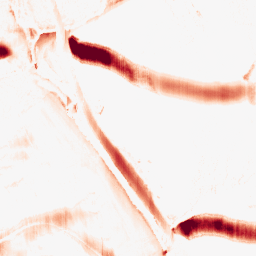
Category: morphological
Decomposition family: morphological_ellipse
Decomposition parameters: operation: opening
width: 30
height: 5
Upsampling method: quadratic
Upsampling parameters: scale: 8
Upsampling scale: 8